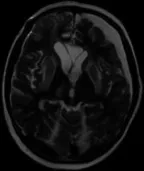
Postoperative day 16 and 30 MR images. D, e, f: the three images were all taken on postoperative day 30. T1-weighted. Images showed a lesion in right frontal lobe with central hypointense and peripheral hyperintense signal, that was demyelination pseudotumor.
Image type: radiology (mri)